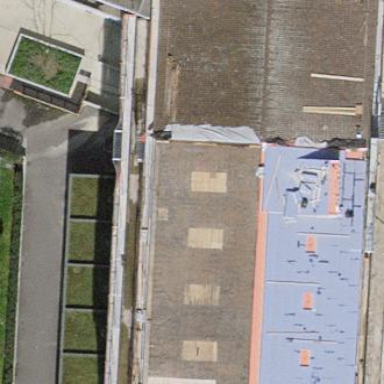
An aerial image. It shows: Industrial building with gabled grey roof. The building is used as apartments and is painted in honeydew color.